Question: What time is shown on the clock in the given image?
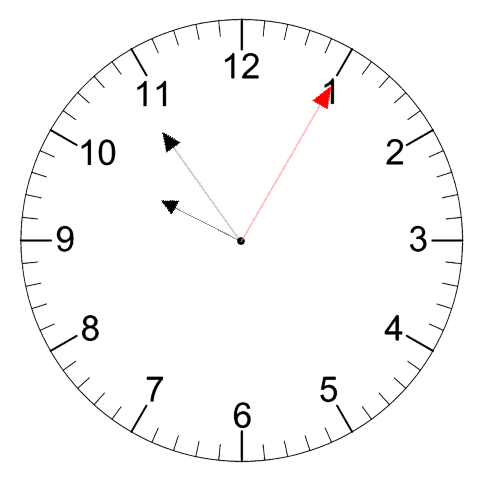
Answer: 09:54:05